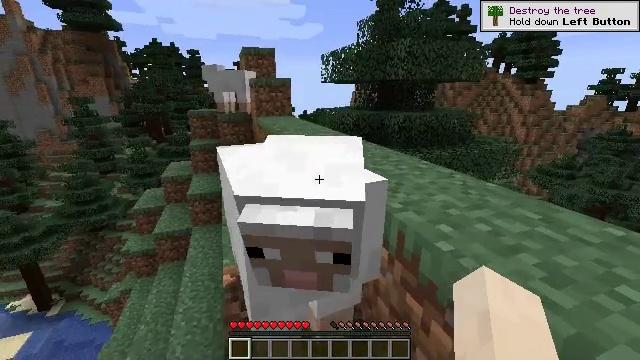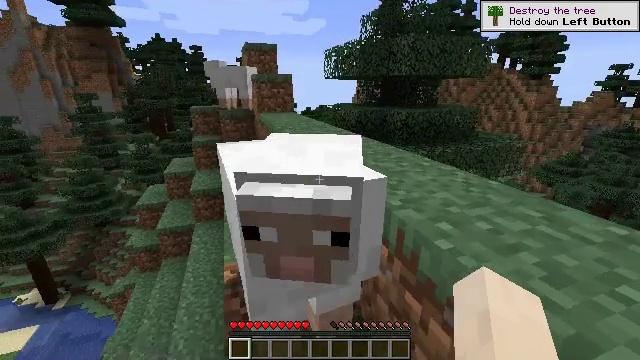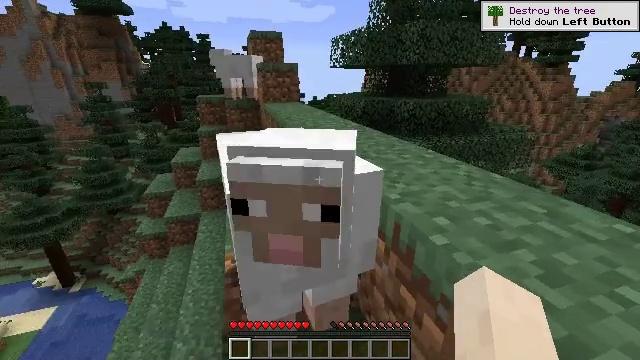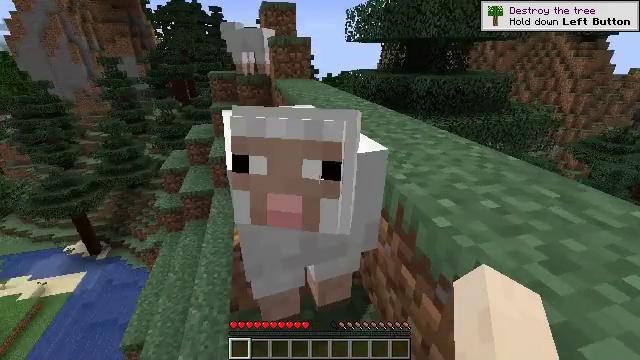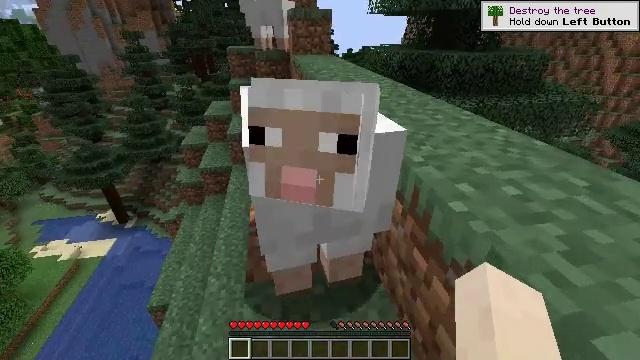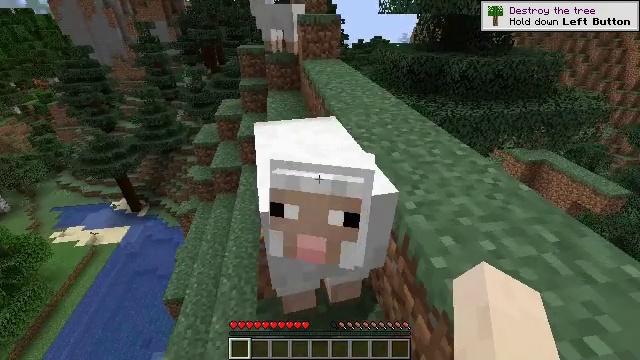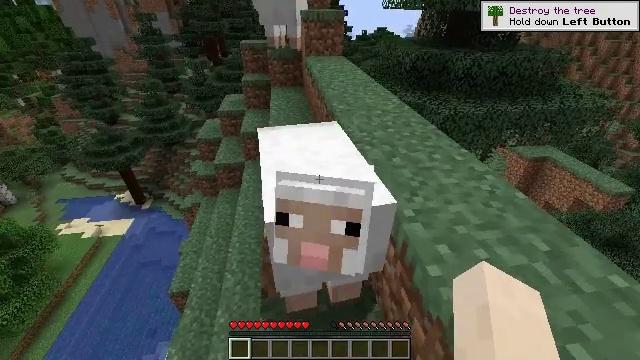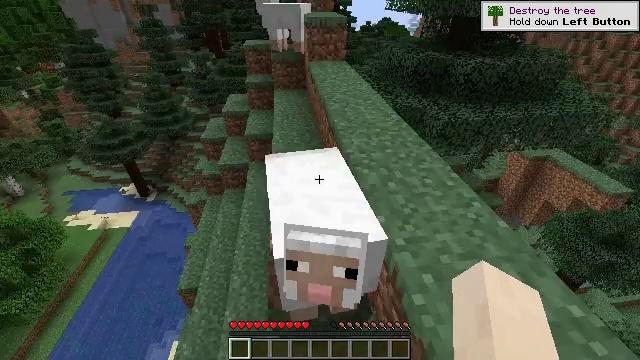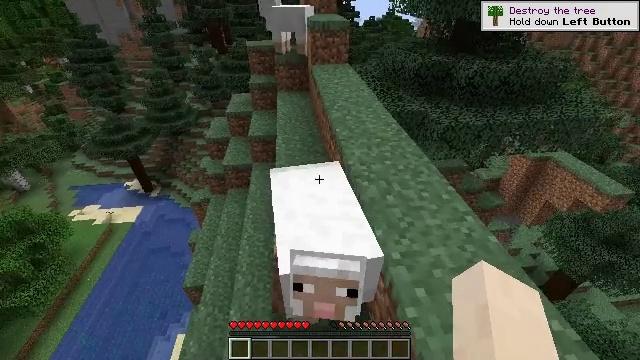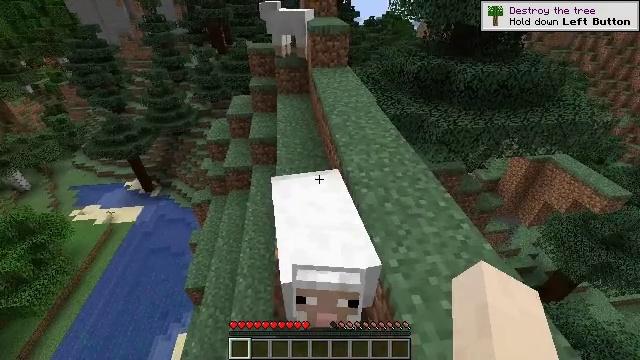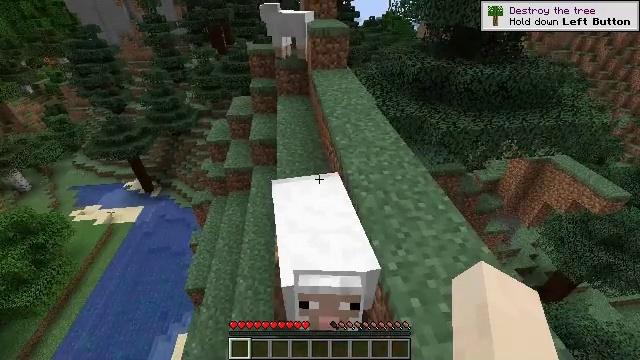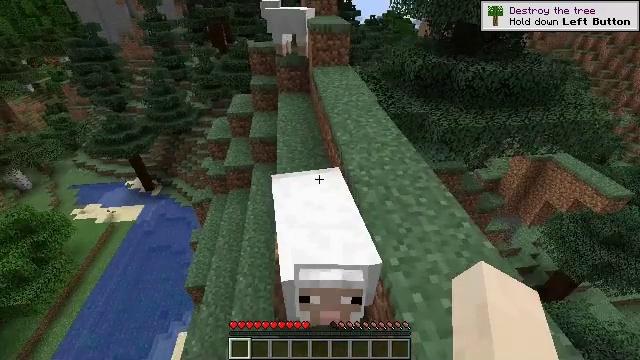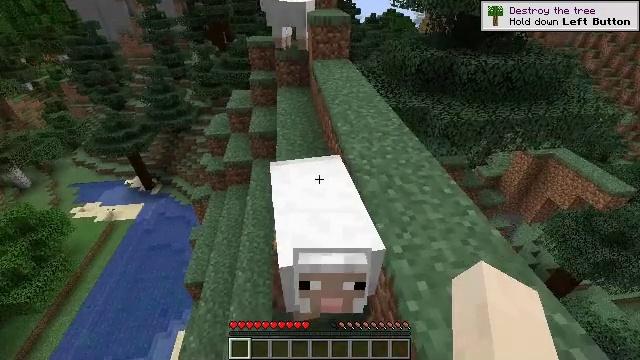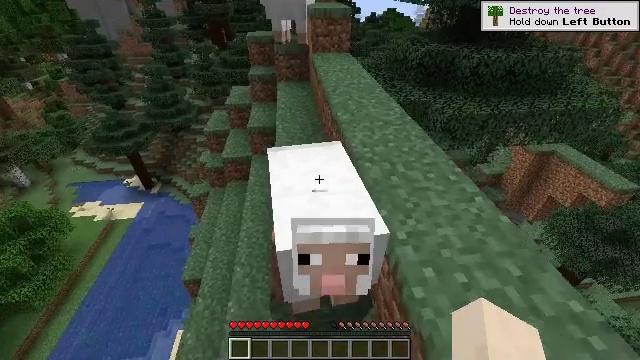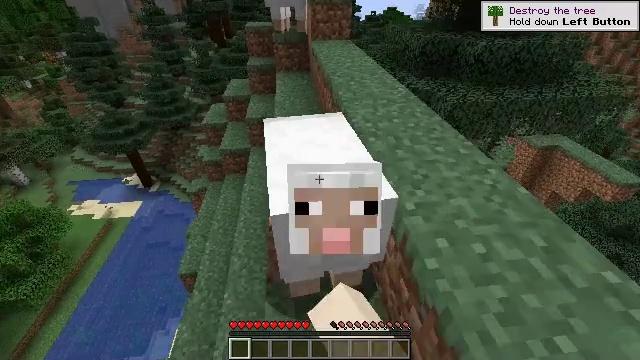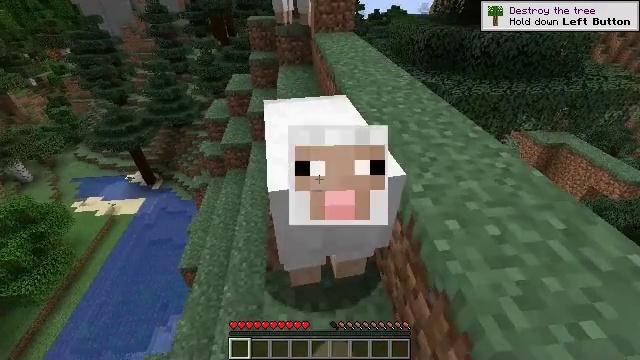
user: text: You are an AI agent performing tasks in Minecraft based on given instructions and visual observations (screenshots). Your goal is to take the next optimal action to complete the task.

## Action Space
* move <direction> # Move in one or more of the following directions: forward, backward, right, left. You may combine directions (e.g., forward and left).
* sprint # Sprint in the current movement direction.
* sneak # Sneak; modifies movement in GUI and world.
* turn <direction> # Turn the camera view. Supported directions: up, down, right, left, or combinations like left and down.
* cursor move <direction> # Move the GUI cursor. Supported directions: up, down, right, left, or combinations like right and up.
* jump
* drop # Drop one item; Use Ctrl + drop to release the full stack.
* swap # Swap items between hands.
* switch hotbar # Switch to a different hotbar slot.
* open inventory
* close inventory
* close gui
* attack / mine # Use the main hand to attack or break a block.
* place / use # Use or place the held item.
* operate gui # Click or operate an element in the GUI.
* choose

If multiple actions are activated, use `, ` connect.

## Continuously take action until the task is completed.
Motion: motion action
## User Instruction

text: Kill mobs.
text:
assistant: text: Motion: no_op
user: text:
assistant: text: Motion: turn left and down
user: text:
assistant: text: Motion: turn left and down
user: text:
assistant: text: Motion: turn left and down
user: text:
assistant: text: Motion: turn left and down, jump
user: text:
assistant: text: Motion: turn down, jump
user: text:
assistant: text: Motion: turn down, jump
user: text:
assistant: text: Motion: turn down, jump
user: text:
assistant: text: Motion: no_op
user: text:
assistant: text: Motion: no_op
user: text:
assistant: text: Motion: no_op
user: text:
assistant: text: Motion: no_op
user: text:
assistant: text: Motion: attack / mine
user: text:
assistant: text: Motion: attack / mine
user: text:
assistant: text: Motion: attack / mine
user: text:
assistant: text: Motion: turn up
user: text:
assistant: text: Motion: turn up
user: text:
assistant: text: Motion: turn left and up
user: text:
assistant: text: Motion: no_op
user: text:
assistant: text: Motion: move forward
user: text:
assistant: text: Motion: move forward
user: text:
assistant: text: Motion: move forward
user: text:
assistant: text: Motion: move forward, turn up, jump
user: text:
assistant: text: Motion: move forward, jump
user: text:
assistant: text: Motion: move forward, jump
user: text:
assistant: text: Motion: move forward, jump
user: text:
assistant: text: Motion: move forward, turn right, jump
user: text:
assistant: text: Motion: move forward, turn right
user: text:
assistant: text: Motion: move forward
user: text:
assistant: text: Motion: no_op